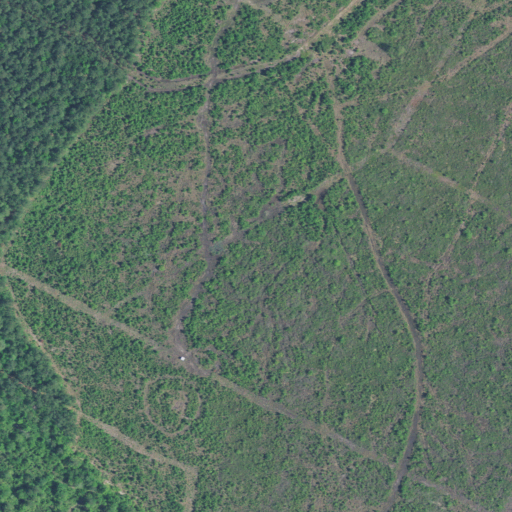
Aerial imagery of depression(s) in South Carolina named Sand Hill Bay containing woody wetlands, herbaceous wetlands, and cultivated crops